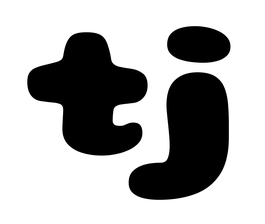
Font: Gluten_Black